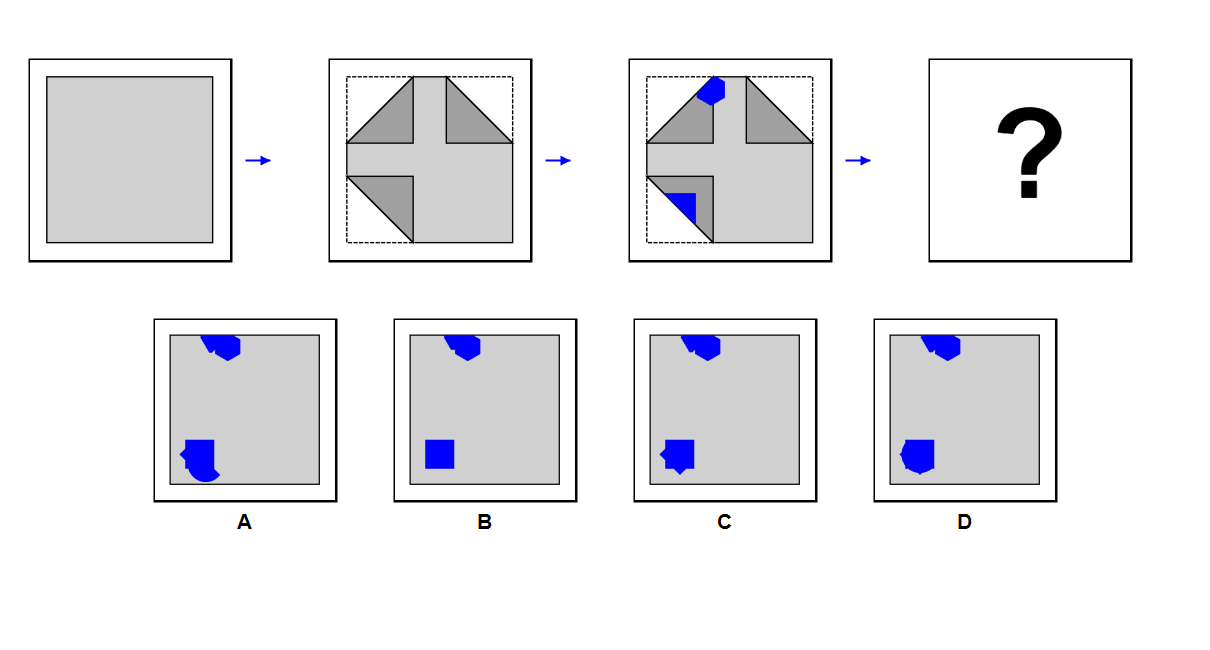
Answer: B